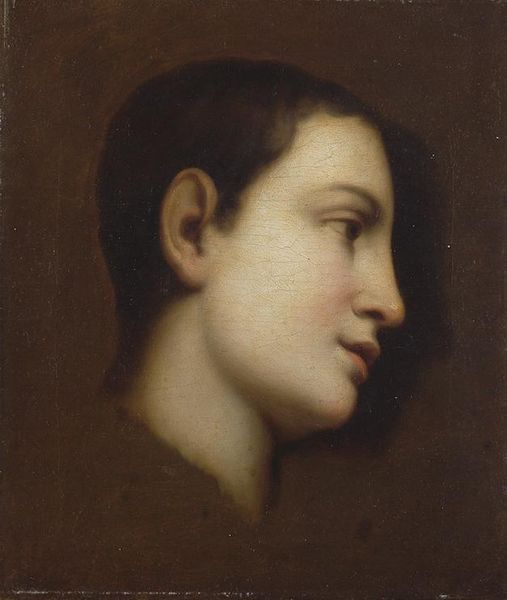
Titel: Bildnis eines Knaben
Künstler: Anton Raphael Mengs
Standort: Karlsruhe
Institution: Staatliche Kunsthalle Karlsruhe
Schlagwörter: dunkel, gemälde, haut, kopf, mann, schatten, weiß, mädchen, braun, frau, frisur, haar, hell, hintergrund, kreide, licht, mund, nase, ohr, pastell, profil, schwarz, stirn, blick, rot, beige, jung, augen, barock, blass, gesicht, haupt, inkarnat, mensch, schädel, tod, trauer, bildnis, hals, portrait, porträt, öl, auge, dunkelheit, haare, kind, person, augenbrauen, kinn, lippe, lippen, ohren, rechts, renaissance, rosa, sanft, schräg, schön, traurig, zart, seitlich, wangen, liebe, man, studie, wangenrot, fläche, risse, silhouette, ernst, brauen, büste, seitenansicht, melancholie, glatt, junge, augenbraue, nachdenken, kurze haare, lider, wimpern, geneigt, knabe, links, torso, groß, plastisch, seite, leinwand, rosig, kurz, schattenriss, fragment, jüngling, beleuchtet, verschwommen, halbprofil, schattenwurf, schwul, seitenprofil, portät, hel, halb, müde, bleich, liebeskummer, weich, alabaster, rote lippen, ebenmäßig, rote backen, halz, proful, lid, portrati, schattem, kurzhaarig, kaare, ahnung, pstell, anfast, dunkelhaarig, südländischer typ, hintergrundslos, helle fläche, weichgezeichnet, rosa lippen